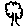
Label: tree